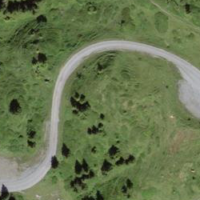
EUNIS habitat code: 23
Species observed at this site:
Dactylorhiza maculata
Cyaniris semiargus
Campanula barbata